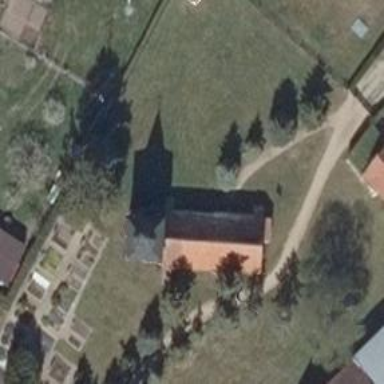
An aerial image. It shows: Place of worship.